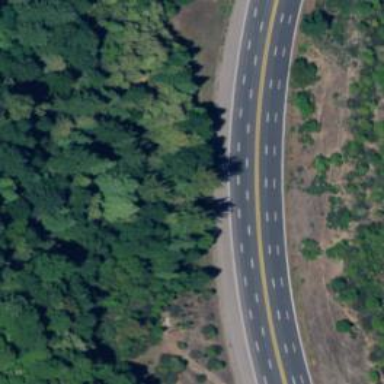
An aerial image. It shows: Expressway with asphalt surface classified as trunk highway.